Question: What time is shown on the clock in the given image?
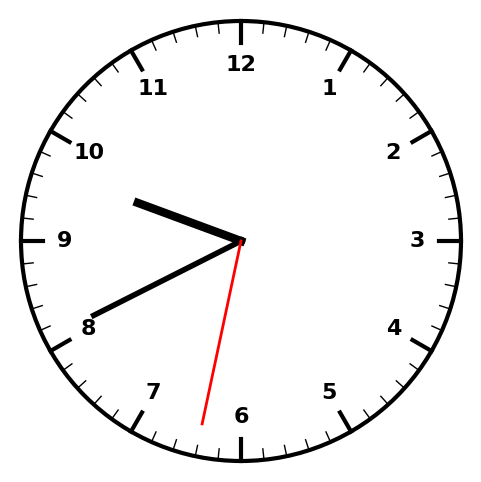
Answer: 09:40:32